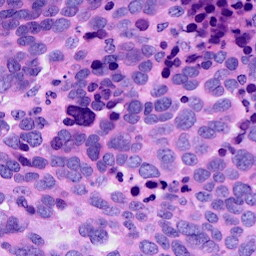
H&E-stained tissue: Ovarian